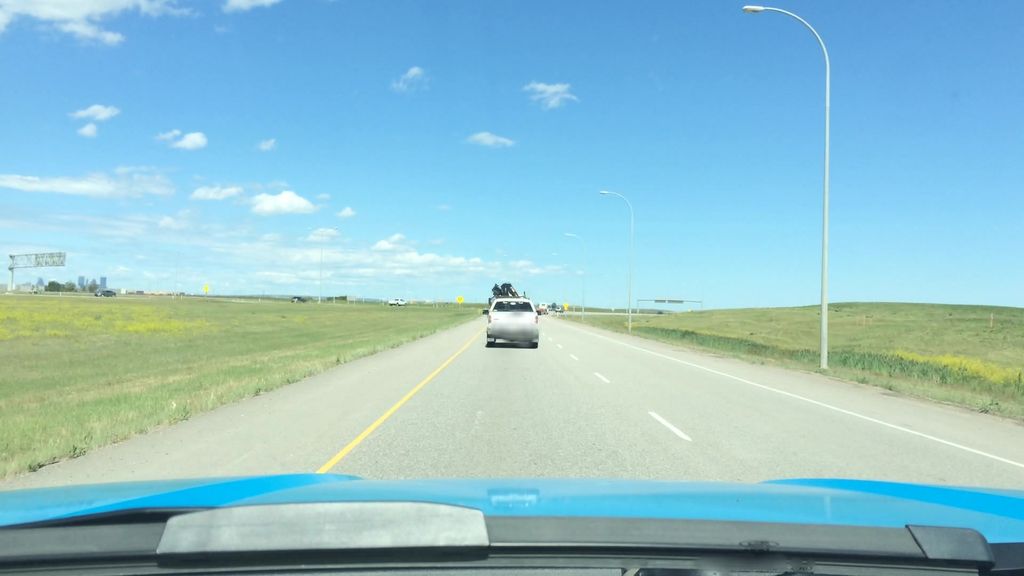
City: calgary